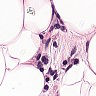
Metastatic tissue present: yes